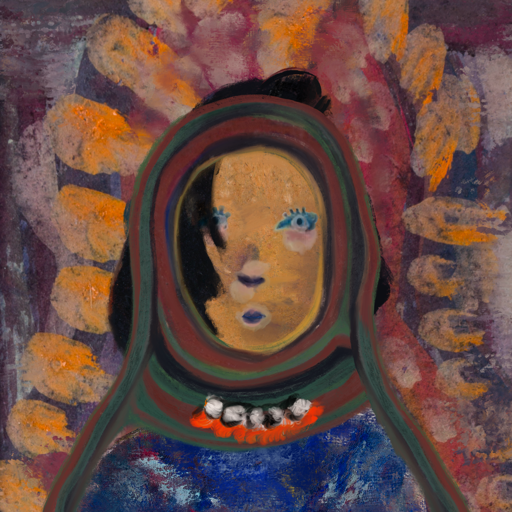
Background: Doll, Head And Neck Front: In_The_Sun, Face Front: Hill_Girl, Bust: Irani, Hair Front: Mosgoul, Head Accessory: After_Raid_Scarf, Second Necklace: Blank, Necklace: An_Impression, Baby: Blank